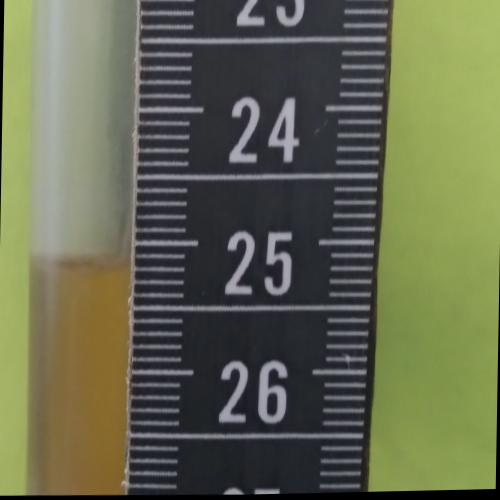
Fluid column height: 25.1 cm